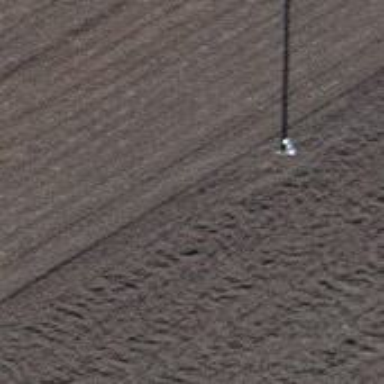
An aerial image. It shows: Power pole.